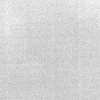
Atmospheric dust classification: dusty